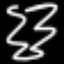
Label: squiggle